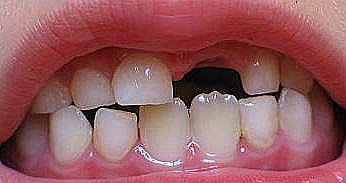
Condition: hypodontia